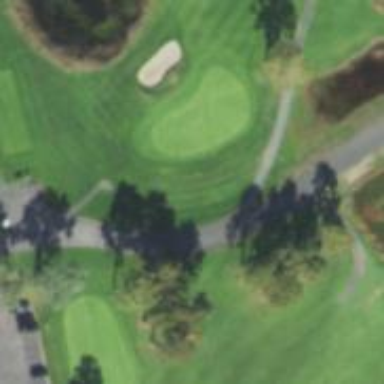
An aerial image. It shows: Path for both roads and golfers.